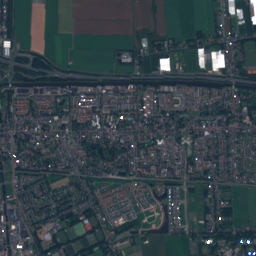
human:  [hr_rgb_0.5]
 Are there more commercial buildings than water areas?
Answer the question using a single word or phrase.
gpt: yes

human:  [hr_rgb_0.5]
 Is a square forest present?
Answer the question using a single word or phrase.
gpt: yes

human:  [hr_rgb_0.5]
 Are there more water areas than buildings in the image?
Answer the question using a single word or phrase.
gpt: no

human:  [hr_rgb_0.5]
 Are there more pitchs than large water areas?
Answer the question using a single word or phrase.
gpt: yes

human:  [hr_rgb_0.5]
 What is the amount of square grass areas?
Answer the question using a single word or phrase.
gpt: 4

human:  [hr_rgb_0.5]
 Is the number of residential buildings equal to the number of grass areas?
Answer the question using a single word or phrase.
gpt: no

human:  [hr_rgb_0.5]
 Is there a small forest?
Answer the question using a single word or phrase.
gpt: yes

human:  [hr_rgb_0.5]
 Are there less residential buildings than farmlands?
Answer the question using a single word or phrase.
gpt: no

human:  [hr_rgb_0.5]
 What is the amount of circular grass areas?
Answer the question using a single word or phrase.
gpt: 4

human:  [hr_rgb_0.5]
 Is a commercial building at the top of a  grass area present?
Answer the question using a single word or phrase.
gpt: yes

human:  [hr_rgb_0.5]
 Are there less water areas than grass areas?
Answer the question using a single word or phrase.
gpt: yes

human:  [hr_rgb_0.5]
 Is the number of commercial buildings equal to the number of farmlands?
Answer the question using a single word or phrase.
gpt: no

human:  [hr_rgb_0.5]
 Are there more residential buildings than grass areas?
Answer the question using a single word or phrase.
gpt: yes

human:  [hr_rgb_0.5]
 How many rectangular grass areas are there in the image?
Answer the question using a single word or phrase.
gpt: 66

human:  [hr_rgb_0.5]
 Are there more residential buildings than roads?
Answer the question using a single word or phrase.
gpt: yes

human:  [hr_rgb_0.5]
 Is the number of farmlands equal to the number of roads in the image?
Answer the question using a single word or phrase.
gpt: no

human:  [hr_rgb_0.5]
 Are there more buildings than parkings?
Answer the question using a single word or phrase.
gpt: yes

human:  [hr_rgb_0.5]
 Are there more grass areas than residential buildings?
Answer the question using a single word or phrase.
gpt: no

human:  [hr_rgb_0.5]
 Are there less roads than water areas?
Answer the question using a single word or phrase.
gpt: no

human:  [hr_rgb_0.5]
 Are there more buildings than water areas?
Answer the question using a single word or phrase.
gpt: yes

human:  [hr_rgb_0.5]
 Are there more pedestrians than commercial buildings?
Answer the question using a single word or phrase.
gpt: no

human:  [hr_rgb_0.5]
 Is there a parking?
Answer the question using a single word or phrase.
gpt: yes

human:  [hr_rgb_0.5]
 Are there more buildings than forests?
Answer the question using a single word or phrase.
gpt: yes

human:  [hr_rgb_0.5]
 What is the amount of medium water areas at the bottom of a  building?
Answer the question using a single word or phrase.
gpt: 33

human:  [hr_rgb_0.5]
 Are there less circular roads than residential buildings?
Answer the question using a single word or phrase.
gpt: yes

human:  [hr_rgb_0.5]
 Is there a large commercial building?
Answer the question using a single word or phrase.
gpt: yes

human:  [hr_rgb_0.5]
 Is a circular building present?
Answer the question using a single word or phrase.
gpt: yes

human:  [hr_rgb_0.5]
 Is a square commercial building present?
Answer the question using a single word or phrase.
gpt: no

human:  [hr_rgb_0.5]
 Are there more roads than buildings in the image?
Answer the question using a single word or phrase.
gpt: no

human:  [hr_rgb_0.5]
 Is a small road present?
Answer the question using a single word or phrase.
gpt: yes

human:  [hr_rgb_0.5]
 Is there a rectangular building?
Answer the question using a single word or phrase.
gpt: yes

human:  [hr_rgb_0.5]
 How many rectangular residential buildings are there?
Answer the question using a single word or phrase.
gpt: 4764

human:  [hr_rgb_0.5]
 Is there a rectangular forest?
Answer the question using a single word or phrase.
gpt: yes

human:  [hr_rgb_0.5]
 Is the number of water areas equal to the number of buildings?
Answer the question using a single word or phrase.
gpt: no

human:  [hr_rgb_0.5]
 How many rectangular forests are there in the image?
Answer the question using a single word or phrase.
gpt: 32

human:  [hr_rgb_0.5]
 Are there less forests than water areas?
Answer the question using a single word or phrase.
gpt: no